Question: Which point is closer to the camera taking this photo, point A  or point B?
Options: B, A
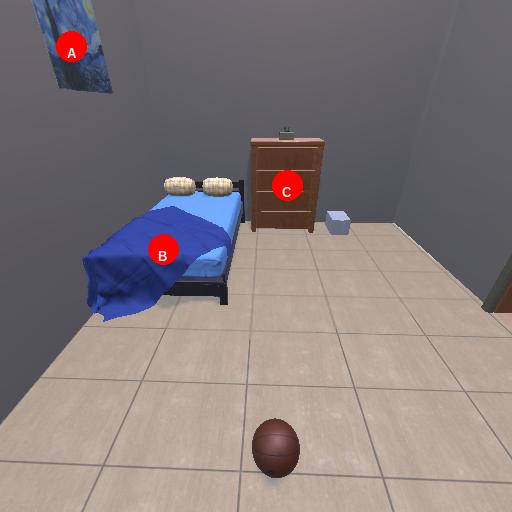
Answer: B